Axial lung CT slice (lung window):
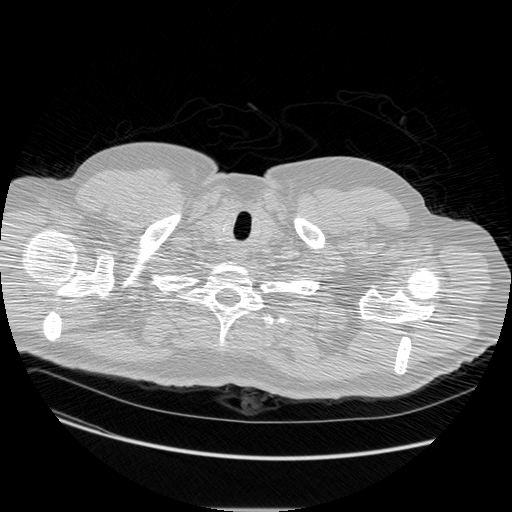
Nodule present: no